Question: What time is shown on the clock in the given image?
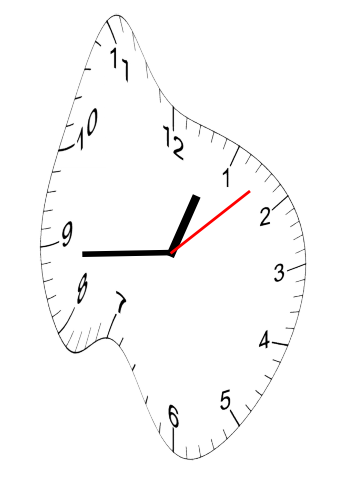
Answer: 12:44:08